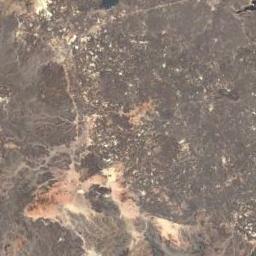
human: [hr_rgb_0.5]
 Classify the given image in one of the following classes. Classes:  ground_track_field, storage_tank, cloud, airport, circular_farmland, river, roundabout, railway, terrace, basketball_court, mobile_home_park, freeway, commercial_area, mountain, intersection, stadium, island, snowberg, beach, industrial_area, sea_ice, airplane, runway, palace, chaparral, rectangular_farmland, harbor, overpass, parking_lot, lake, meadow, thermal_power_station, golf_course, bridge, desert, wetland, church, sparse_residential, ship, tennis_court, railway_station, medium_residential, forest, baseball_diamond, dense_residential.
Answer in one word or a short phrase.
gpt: mountain